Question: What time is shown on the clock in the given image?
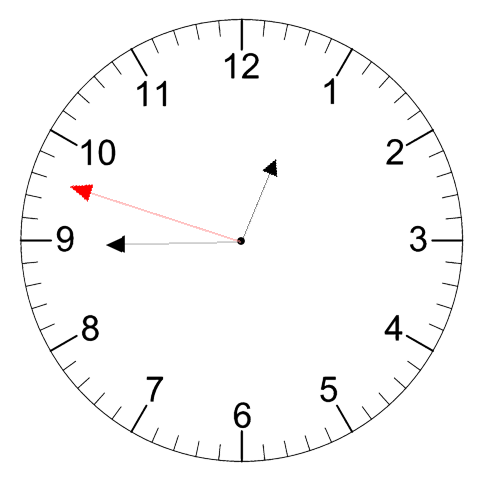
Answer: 12:44:48